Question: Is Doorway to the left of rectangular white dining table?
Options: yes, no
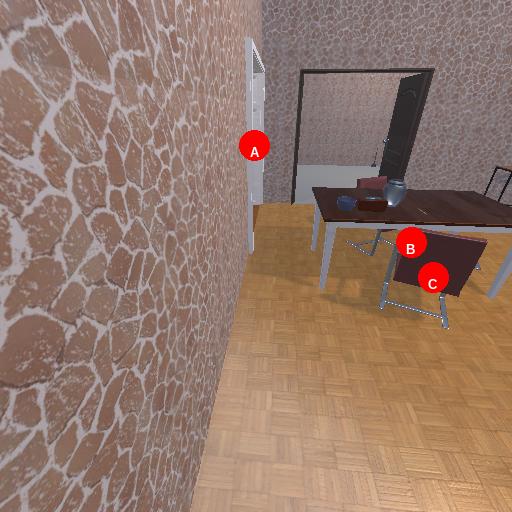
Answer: yes